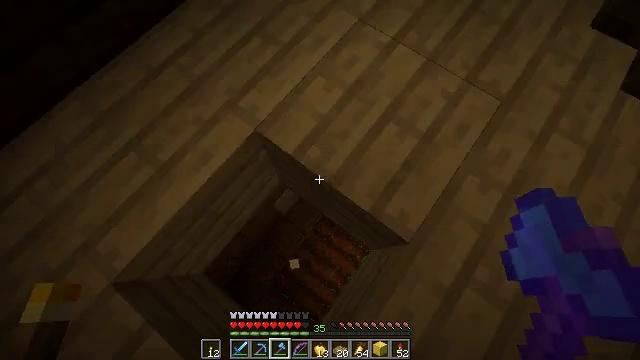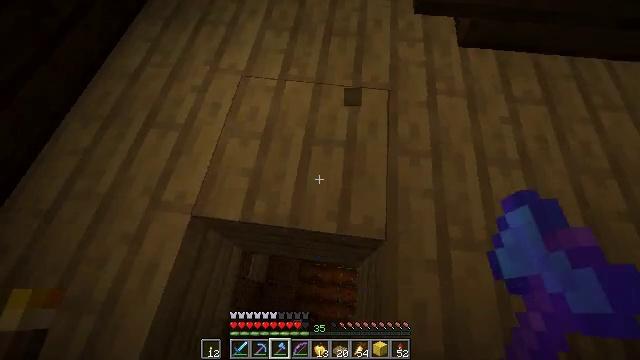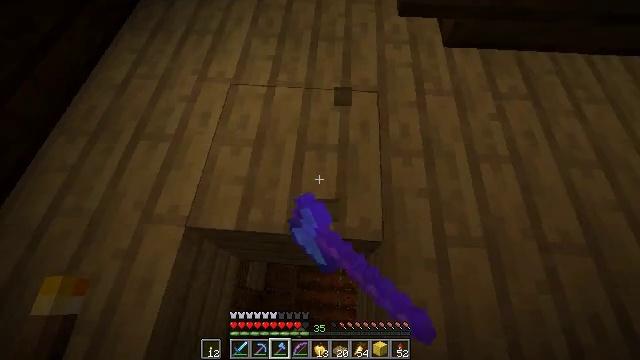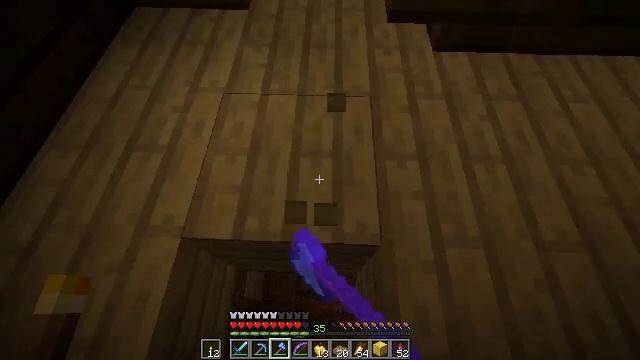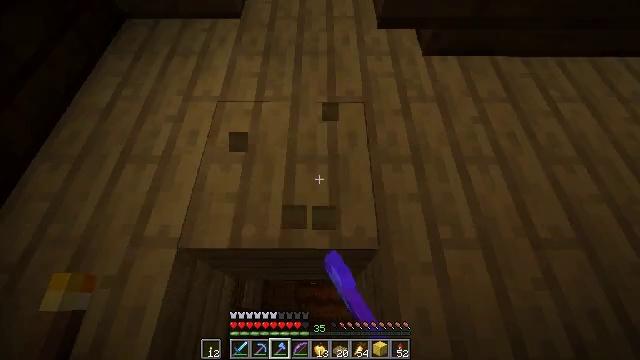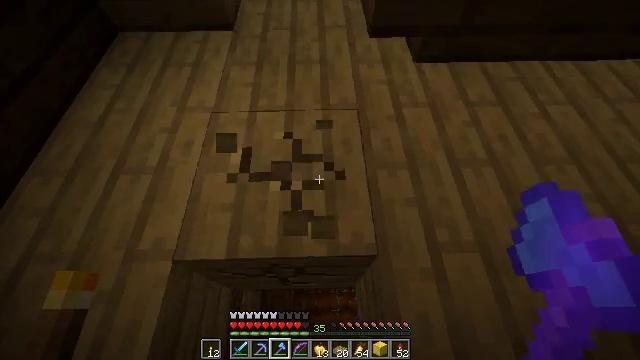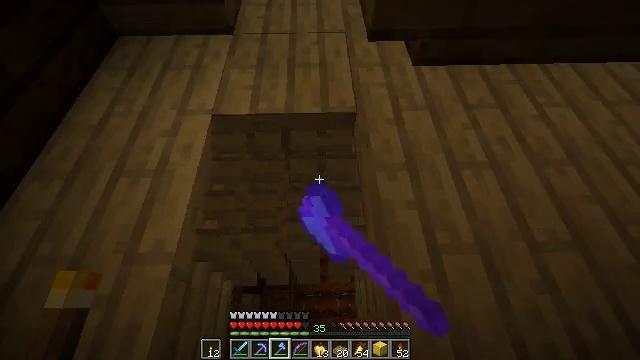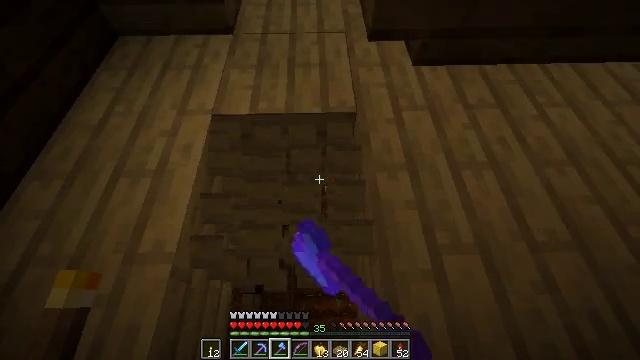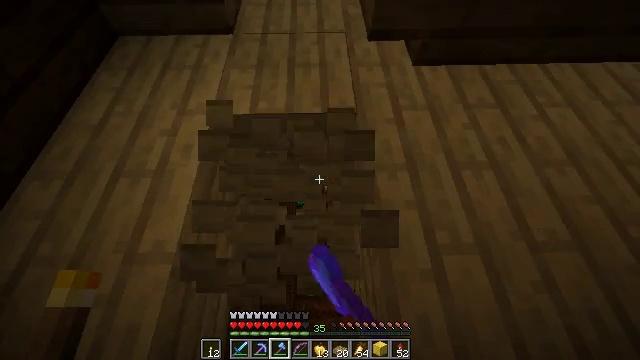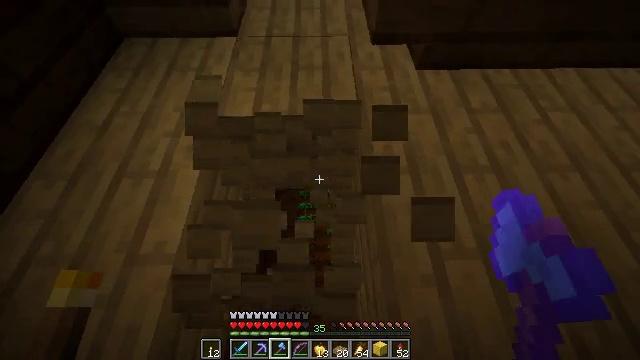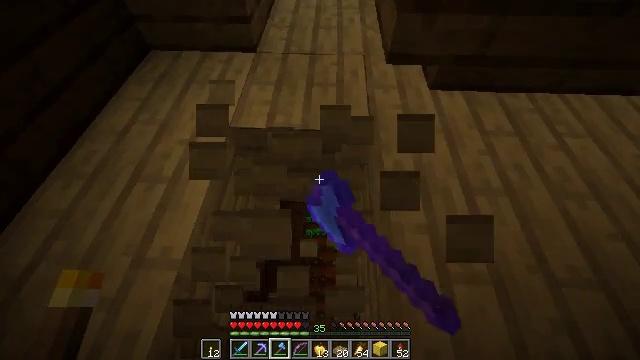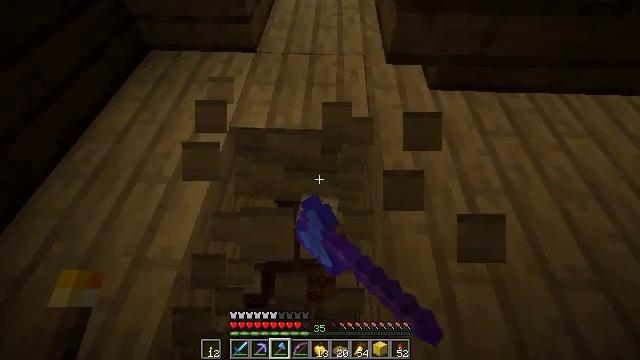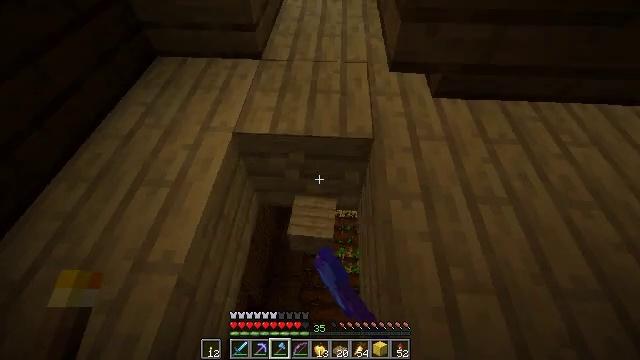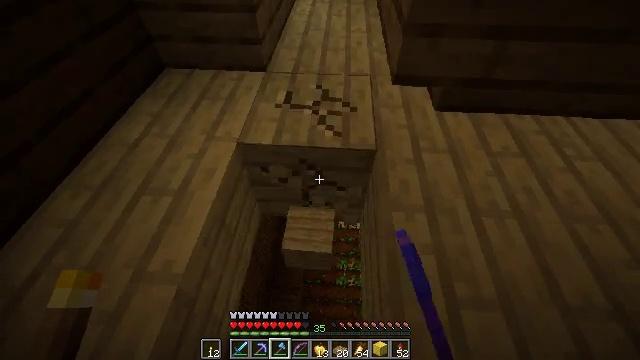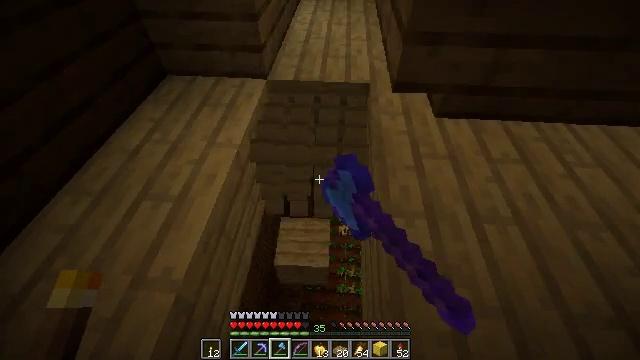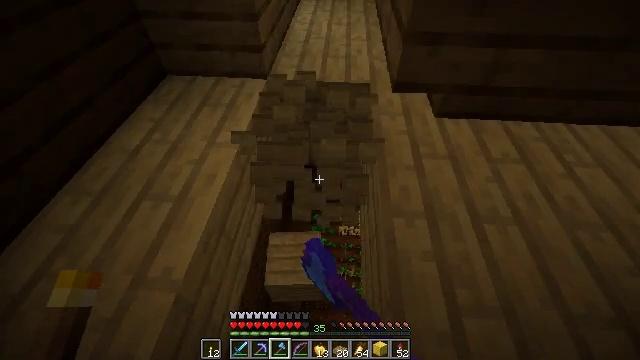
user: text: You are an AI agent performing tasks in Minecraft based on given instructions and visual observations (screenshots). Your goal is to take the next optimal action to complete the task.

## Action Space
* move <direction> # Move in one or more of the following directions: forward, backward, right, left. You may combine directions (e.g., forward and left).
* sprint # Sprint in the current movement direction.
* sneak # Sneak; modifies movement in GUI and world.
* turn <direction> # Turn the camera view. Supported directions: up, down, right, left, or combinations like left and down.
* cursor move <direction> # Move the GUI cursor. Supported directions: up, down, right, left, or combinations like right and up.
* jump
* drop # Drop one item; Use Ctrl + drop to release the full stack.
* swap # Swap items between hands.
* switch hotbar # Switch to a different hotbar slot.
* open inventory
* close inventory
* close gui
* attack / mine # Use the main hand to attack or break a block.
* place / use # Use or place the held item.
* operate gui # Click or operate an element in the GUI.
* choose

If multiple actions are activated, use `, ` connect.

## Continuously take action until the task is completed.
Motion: motion action
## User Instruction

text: Gather some birch planks.
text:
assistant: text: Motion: sneak, turn right and up, attack / mine
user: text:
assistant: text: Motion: sneak, turn right, attack / mine
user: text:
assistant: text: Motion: sneak, turn right and up, attack / mine
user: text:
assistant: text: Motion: sneak, turn right and up, attack / mine
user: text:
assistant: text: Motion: sneak, turn right and up, attack / mine
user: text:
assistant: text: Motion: sneak, attack / mine
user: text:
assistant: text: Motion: sneak, attack / mine
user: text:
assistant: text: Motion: sneak, attack / mine
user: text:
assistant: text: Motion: sneak, attack / mine
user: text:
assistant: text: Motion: sneak, turn left and up, attack / mine
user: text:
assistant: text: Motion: sneak, attack / mine
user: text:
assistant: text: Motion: sneak, turn up, attack / mine
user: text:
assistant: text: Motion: sneak, turn up, attack / mine
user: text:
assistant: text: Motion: sneak, turn up, attack / mine
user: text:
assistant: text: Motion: sneak, attack / mine
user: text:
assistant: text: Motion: sneak, attack / mine
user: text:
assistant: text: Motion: sneak, turn up, attack / mine
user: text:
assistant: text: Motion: sneak, turn up, attack / mine
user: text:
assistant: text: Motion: sneak, turn up, attack / mine
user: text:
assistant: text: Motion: sneak, attack / mine
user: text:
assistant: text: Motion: sneak, attack / mine
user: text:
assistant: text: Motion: sneak, turn up, attack / mine
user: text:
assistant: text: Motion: sneak, attack / mine
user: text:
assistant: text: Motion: sneak, attack / mine
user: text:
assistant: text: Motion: sneak, attack / mine
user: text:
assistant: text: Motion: sneak, turn up, attack / mine
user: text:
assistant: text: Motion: sneak, turn up, attack / mine
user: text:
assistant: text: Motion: sneak, attack / mine
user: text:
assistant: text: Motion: sneak, turn up, attack / mine
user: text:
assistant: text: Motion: sneak, turn up, attack / mine